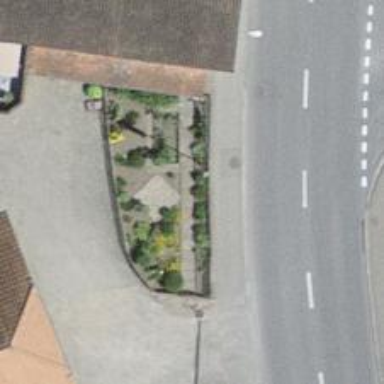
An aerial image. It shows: Flagpole which is man-made.